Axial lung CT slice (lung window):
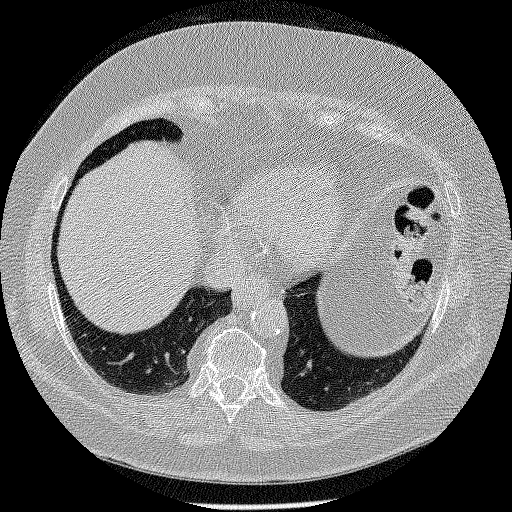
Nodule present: no